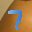
Label: 7